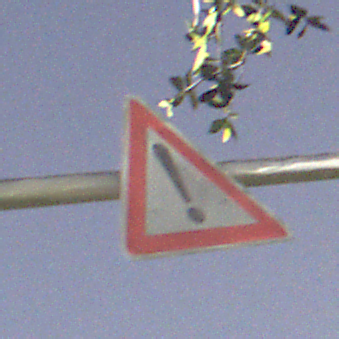
Verkehrszeichen: Gefahrenstelle
Umgebung: Outdoor, Nature
Tageszeit: Night
Wetter: Clear
Licht: Natural
Jahreszeit: NotSpecified
Kontrast: HighContrast